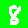
Digit: 8